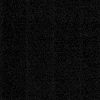
Atmospheric dust classification: dusty